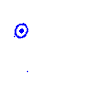
Particle: kaon